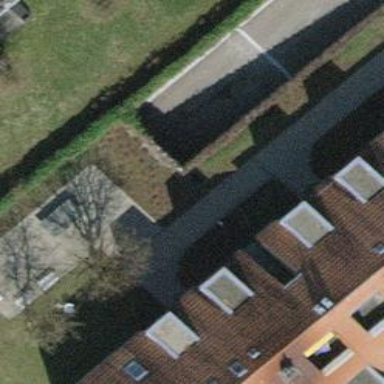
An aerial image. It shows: Parking entrance.